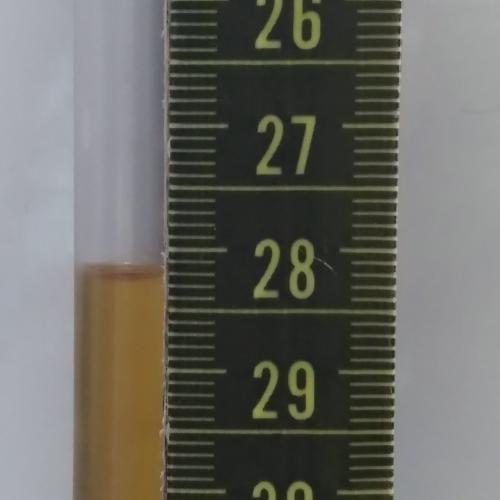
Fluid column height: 28.2 cm